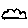
Label: cloud